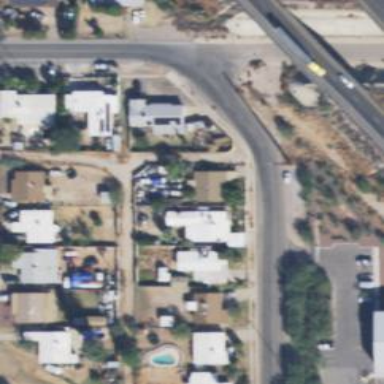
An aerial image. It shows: Alley classified as service road.